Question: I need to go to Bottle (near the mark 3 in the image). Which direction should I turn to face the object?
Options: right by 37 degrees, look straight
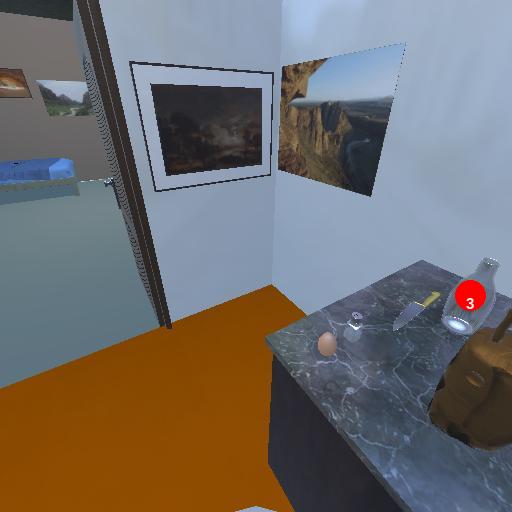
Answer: right by 37 degrees